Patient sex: M
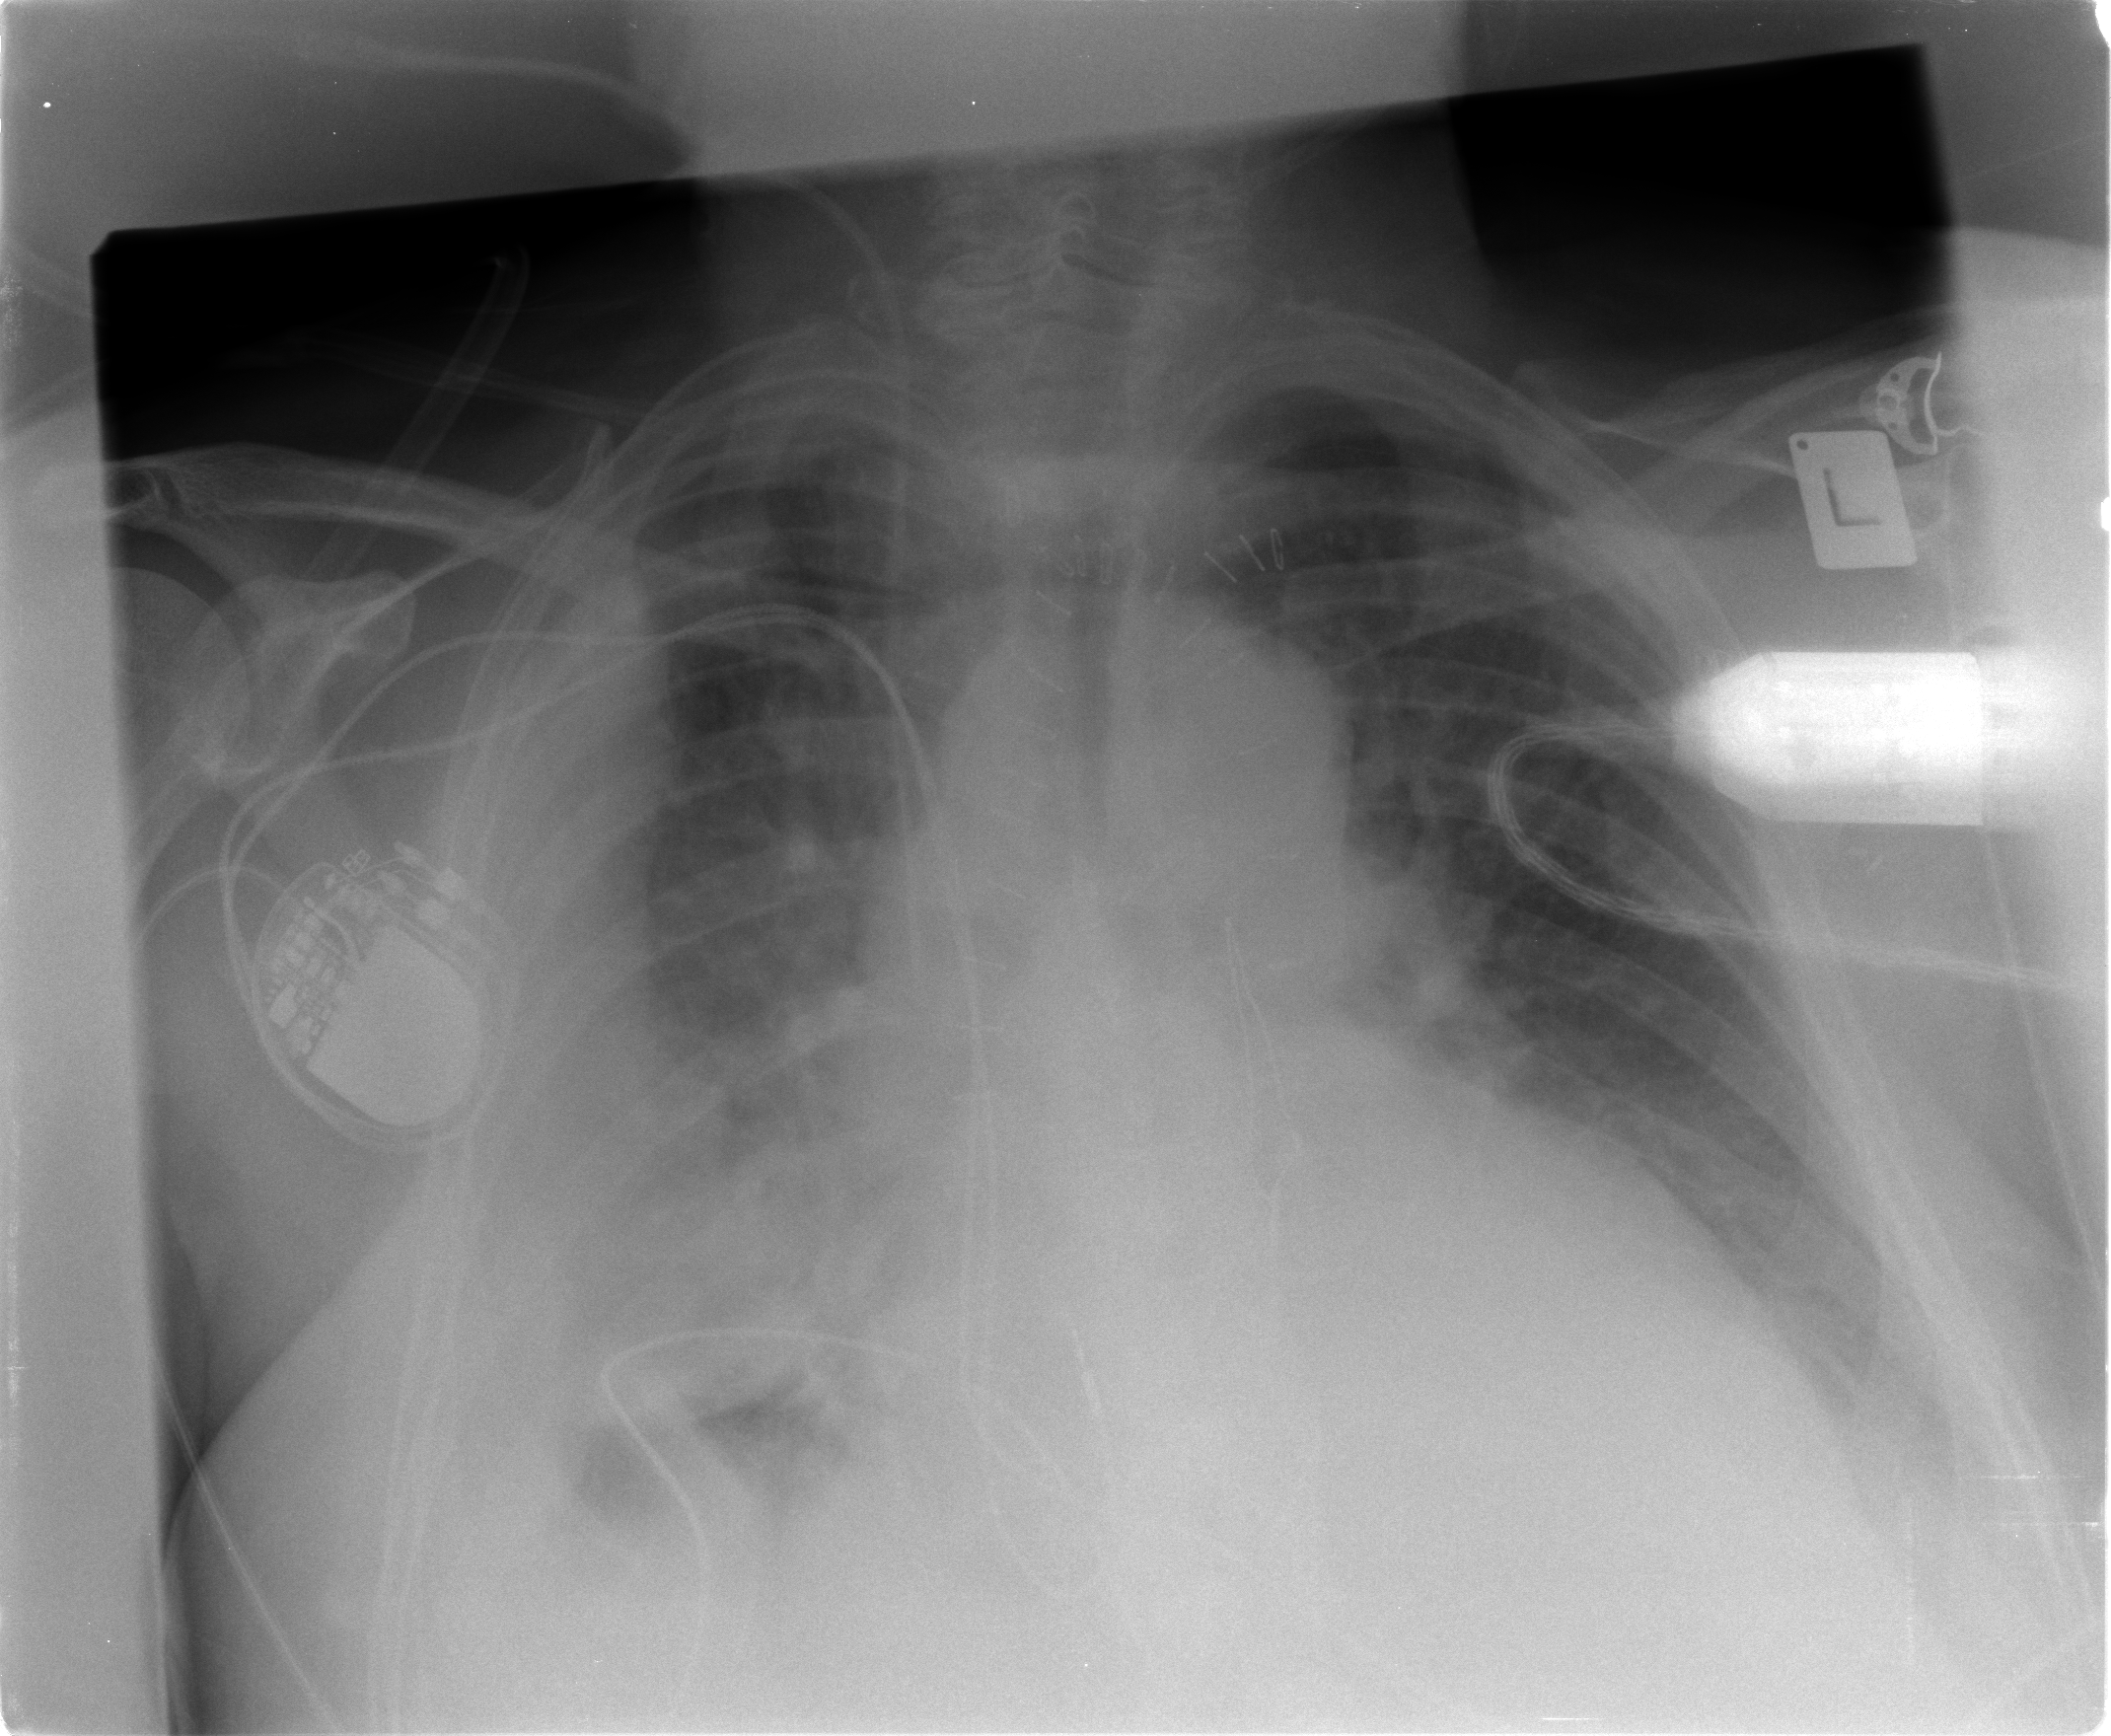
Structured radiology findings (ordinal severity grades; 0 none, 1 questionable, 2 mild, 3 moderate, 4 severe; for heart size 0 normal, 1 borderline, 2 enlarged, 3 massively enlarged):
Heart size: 2
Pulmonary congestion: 2
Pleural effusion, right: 3
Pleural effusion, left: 2
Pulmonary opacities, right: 2
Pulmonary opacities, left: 0
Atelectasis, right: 2
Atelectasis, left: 2